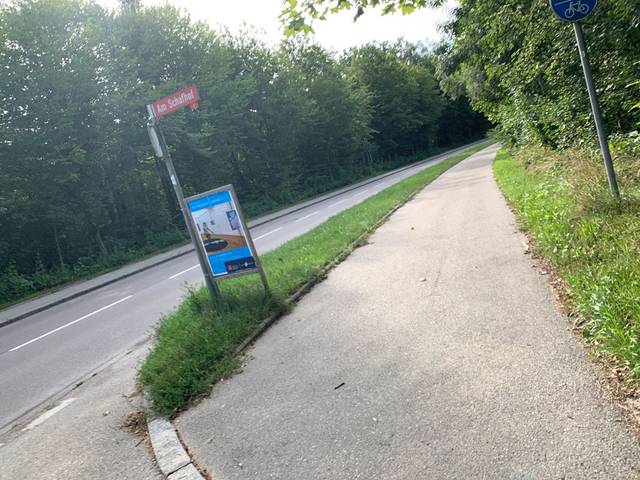
Region: Germany
Coordinates: 48.409, 11.727